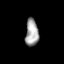
Tissue: prostate
Cell type: Myeloid cells
Senescence score: 0.7384
Nuclear area (px): 353
Mean DAPI intensity: 161.632